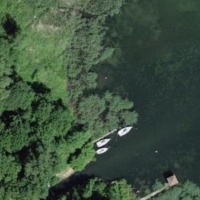
EUNIS habitat code: 14
Species observed at this site:
Garrulus glandarius
Sylvia atricapilla
Motacilla alba